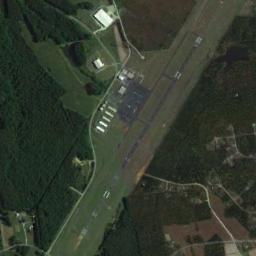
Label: airport